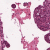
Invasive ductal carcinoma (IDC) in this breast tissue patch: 0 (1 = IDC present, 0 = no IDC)